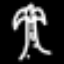
Label: palm tree